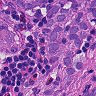
Metastatic tissue present: yes